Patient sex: F
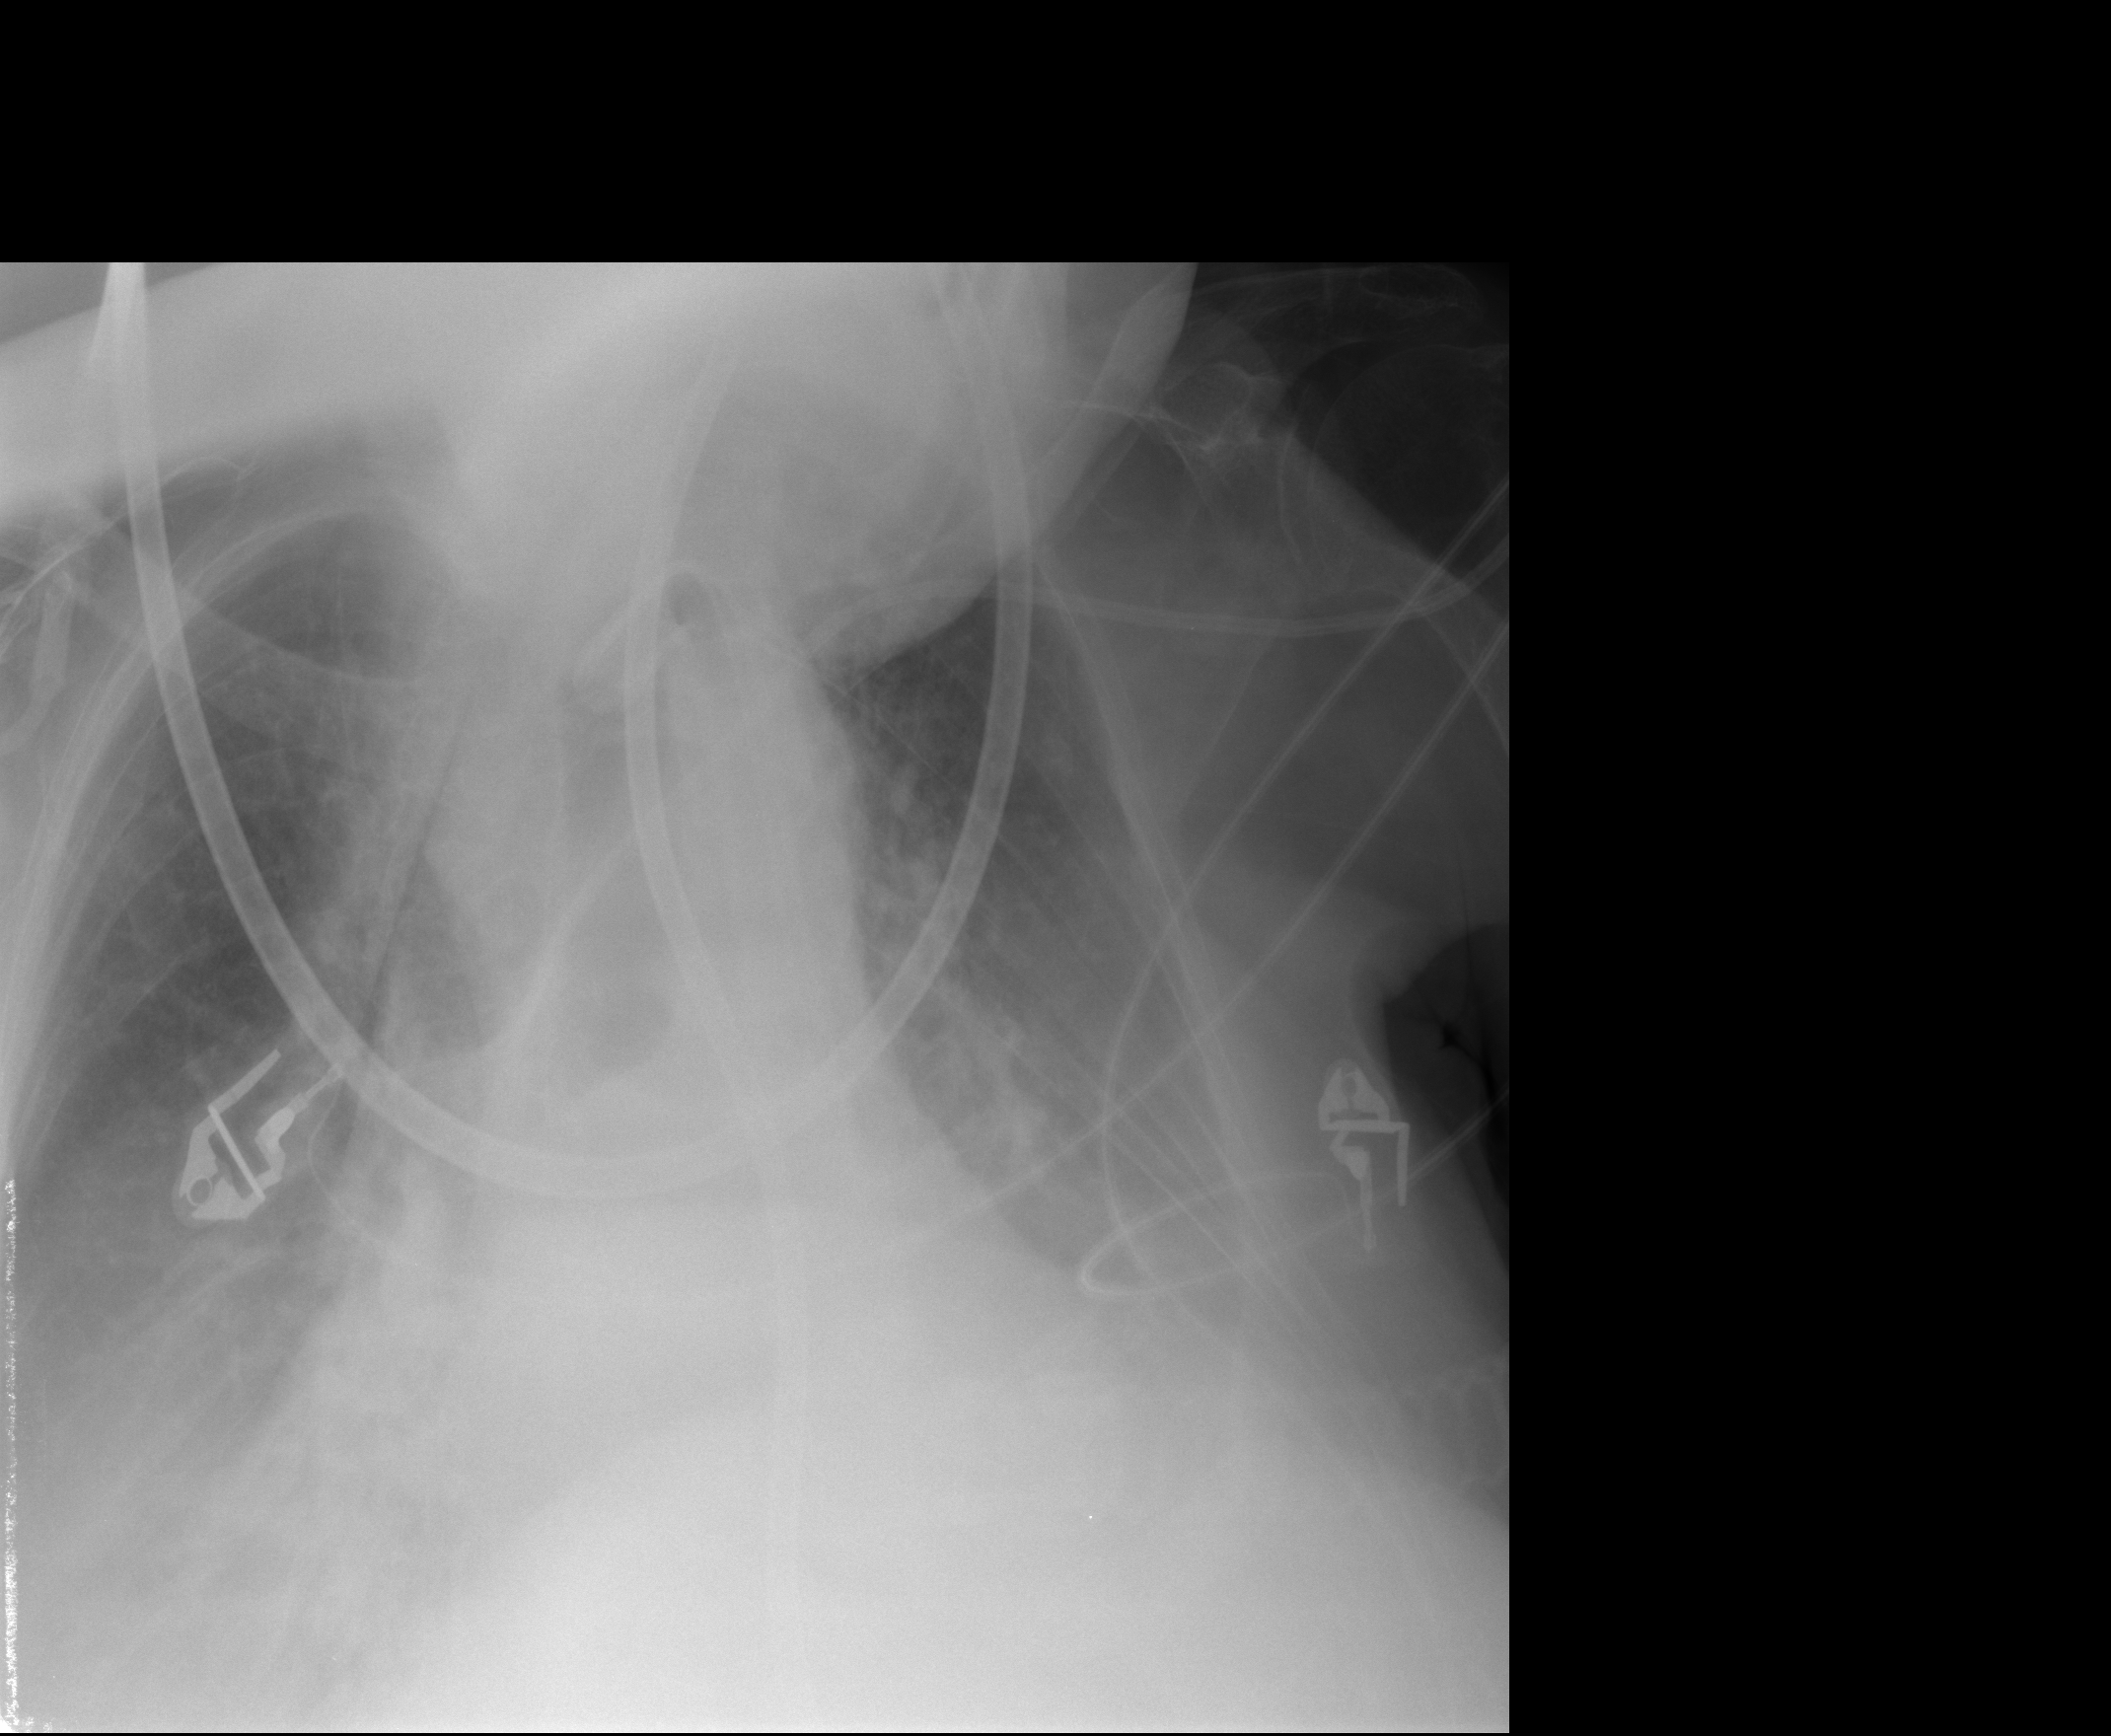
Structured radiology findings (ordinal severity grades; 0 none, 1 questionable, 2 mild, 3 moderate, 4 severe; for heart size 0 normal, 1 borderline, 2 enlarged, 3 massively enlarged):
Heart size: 0
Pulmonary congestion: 2
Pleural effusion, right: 2
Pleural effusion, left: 2
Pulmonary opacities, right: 2
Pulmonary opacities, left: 0
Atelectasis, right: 2
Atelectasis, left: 2